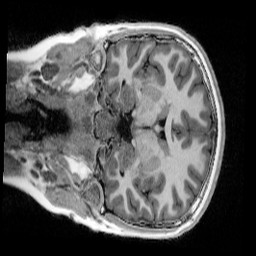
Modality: UNIT1_denoised
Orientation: coronal
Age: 10
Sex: female
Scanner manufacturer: siemens
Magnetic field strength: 3 T
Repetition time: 4 s
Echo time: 0.00303 s